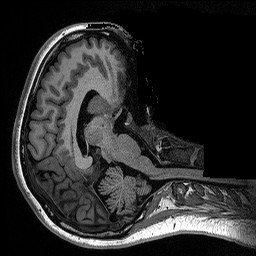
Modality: T1w
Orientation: axial
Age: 21
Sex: female